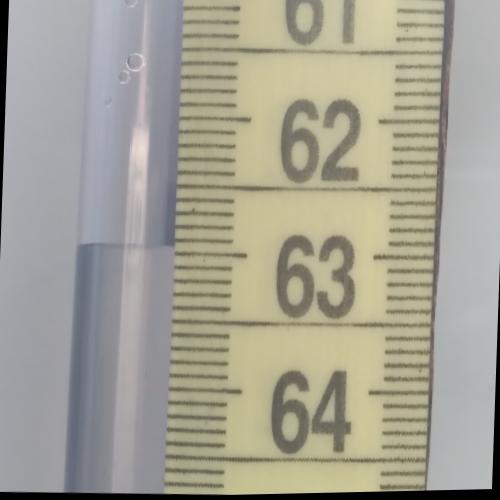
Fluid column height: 63.0 cm